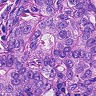
Metastatic tissue present: yes